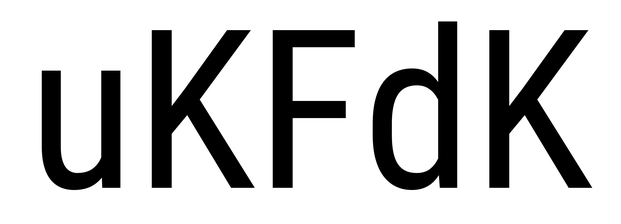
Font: Roboto_Condensed_Regular